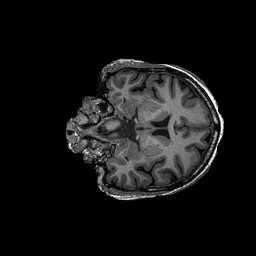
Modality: T1w
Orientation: coronal
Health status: ill
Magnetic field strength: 3 T